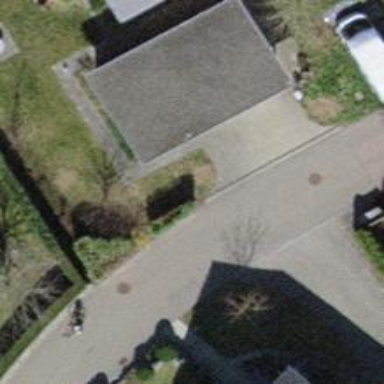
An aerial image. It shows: Garage building.